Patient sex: M
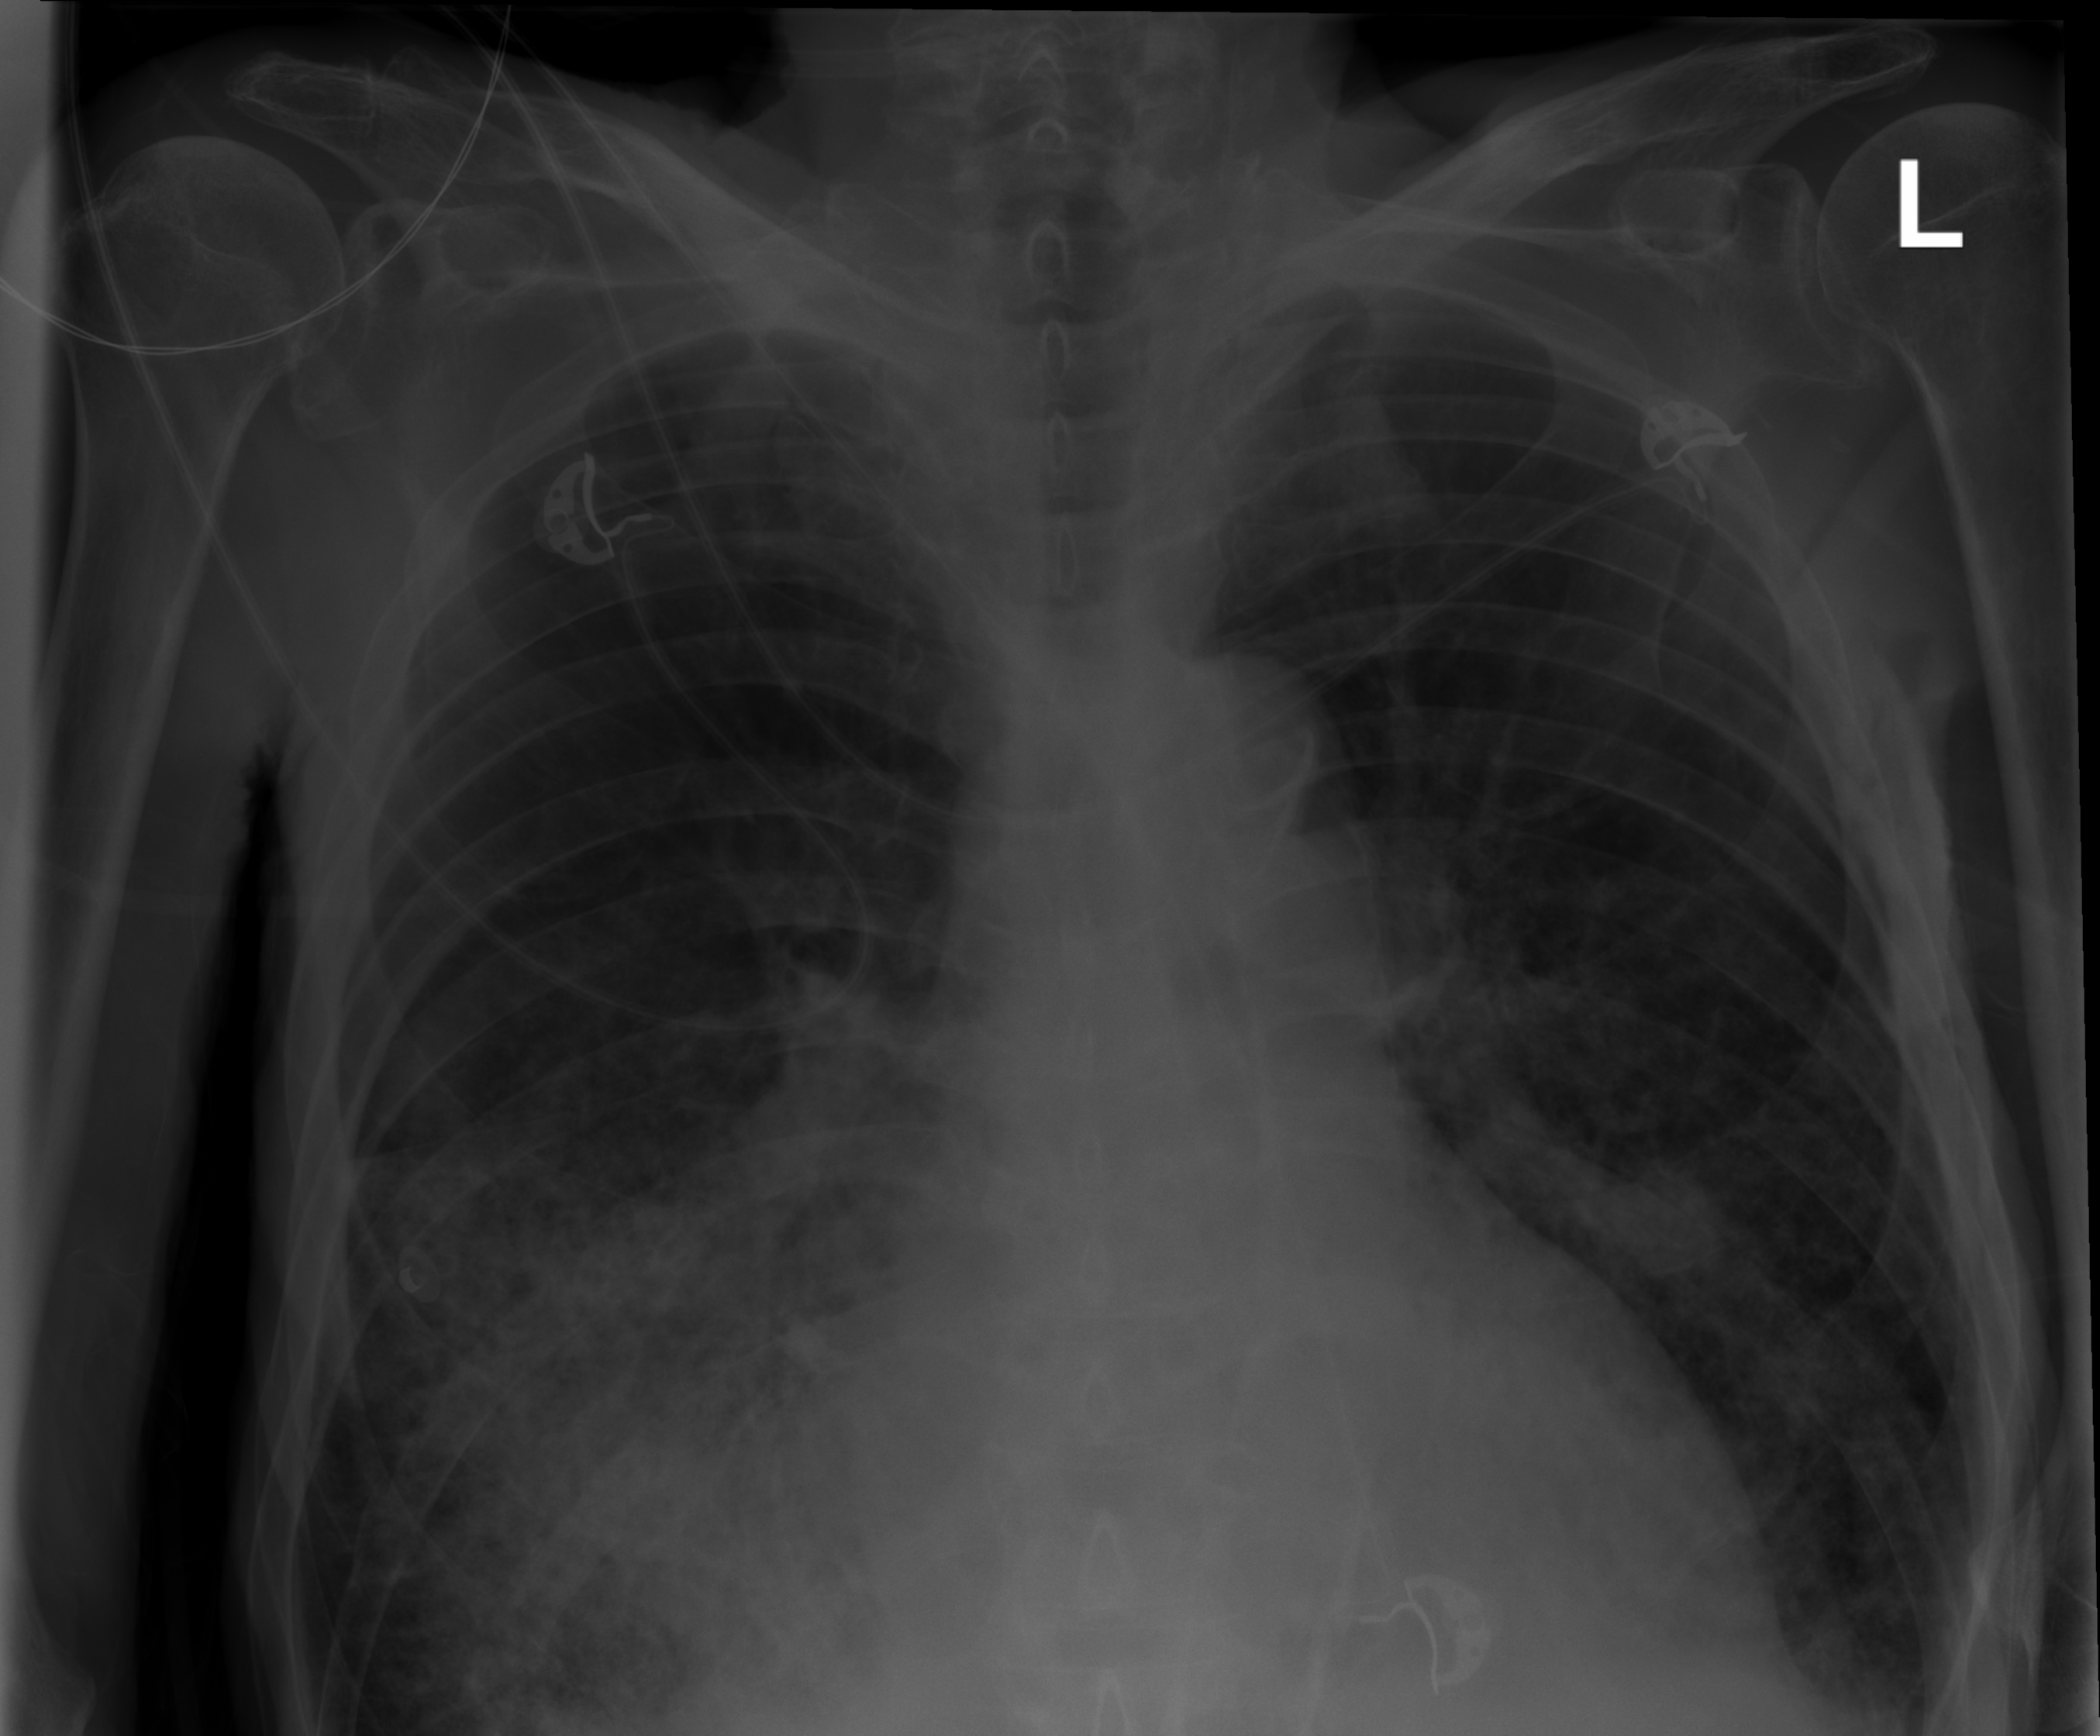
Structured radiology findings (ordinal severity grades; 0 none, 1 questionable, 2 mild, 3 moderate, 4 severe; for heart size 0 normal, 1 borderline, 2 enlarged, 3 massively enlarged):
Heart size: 2
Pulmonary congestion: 0
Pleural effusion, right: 0
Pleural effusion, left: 0
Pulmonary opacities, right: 3
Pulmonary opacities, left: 1
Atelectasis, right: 0
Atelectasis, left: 0